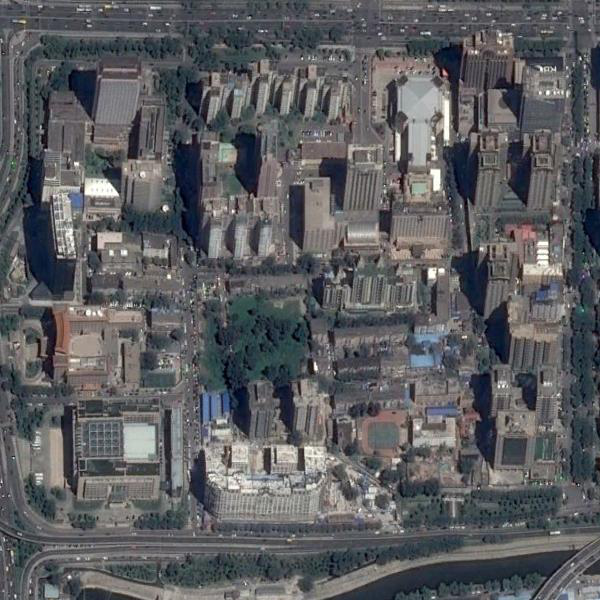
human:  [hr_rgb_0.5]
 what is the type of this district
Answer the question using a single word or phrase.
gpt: commercial